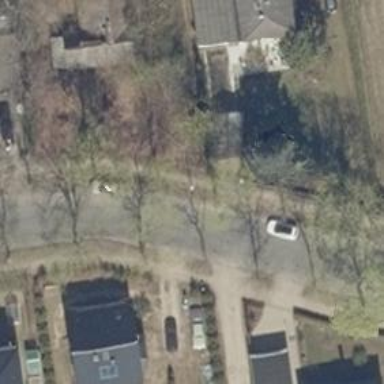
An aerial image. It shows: Residential road with asphalt surface. There are separate sidewalks on both sides of the road.